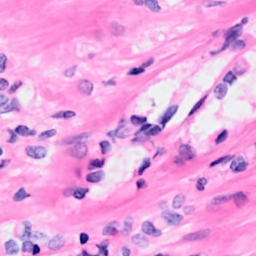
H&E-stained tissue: Breast